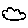
Label: cloud